Question: To test the quality of the biological replicates by calculating Pearson correlation coefficient for the pairs of biological replicates for each cell-line.
'''
A<-data.frame(A1=rnorm(100), A2=rnorm(100),
A3=rnorm(100), B1=rnorm(100),
B2=rnorm(100))
'''
Some cases of the data have two replicates and others are three and contain no missing values. How to obtain such a plot to compare the replicates?

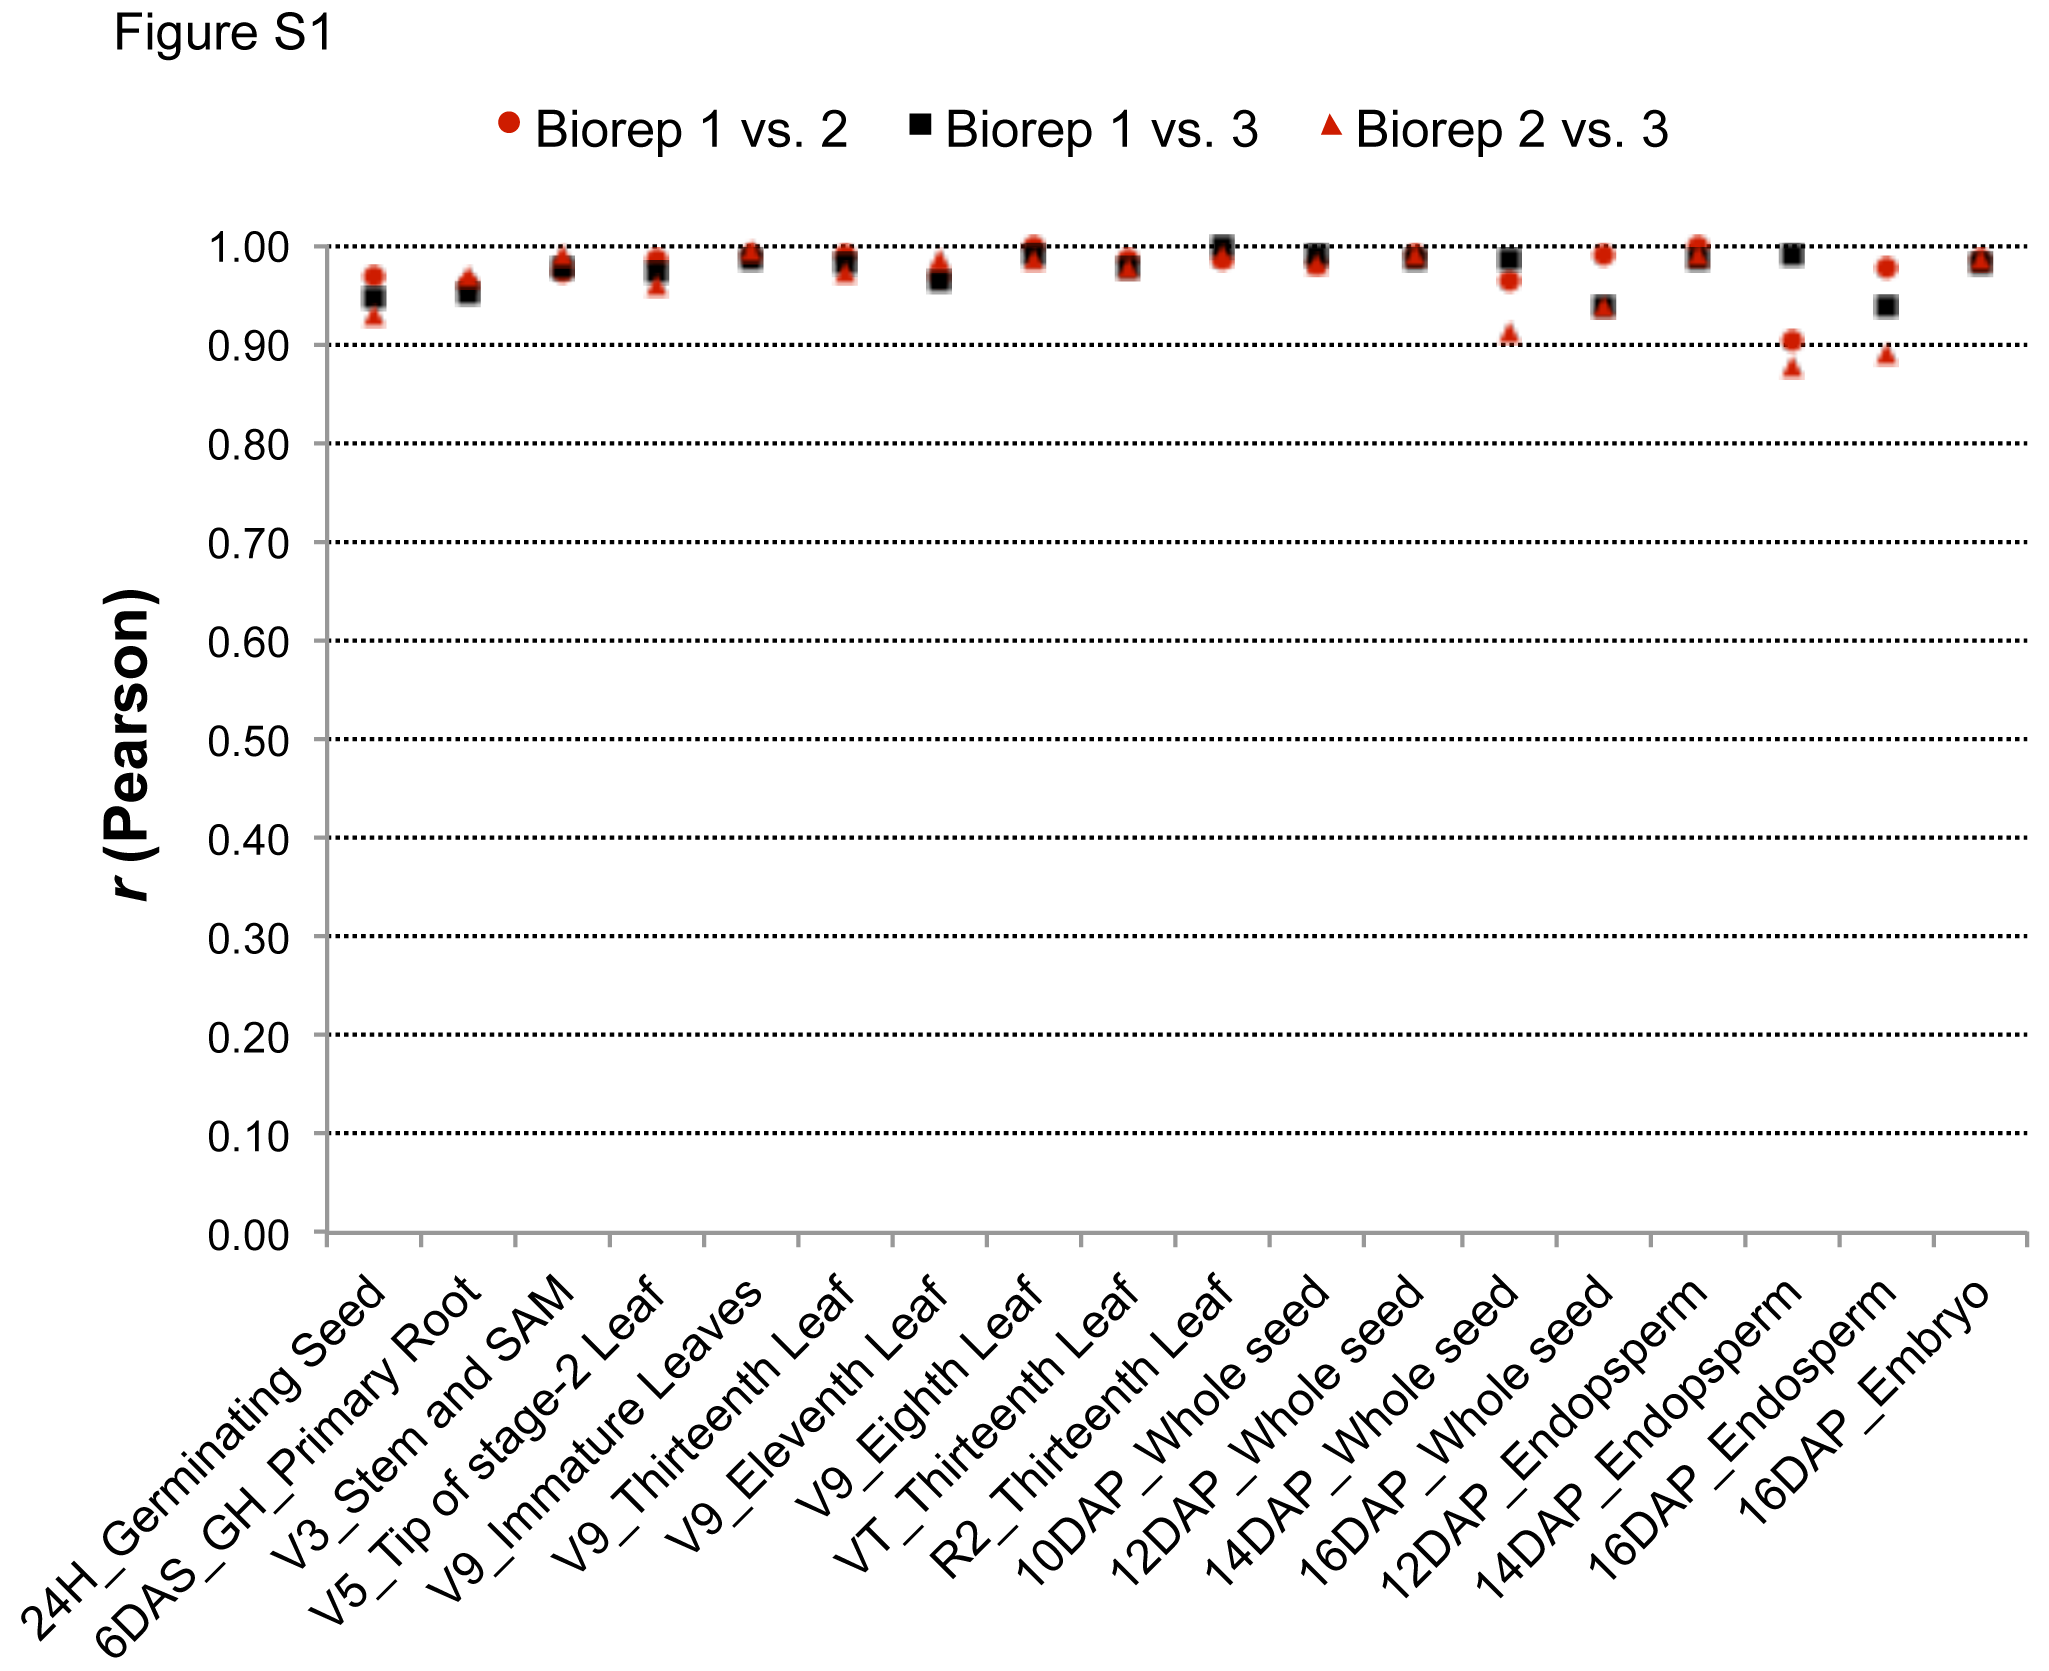
Answer: Here's one possible way. There's probably a more concise way to do this, though.
First thing, figure out which columns are replicates of which.
'''
fullnames<-colnames(A)
basenames<-substr(fullnames,1,nchar(fullnames)-1)
repnum<-as.integer(substr(fullnames,nchar(fullnames),nchar(fullnames)))
'''
Now compute the correlation matrix, and extract the data you need:
'''
ca<-cor(A)
corMask<-upper.tri(ca) & basenames[col(ca)]==basenames[row(ca)]
corSub<-ca[corMask]
nameSub<-basenames[row(ca)[corMask]]
repnumSub<-apply(cbind(repnum[row(ca[corMask]],repnum[col(ca[corMask]]),1,paste,collapse="-")
'''
Then draw the plot:
'''
require(ggplot2)
plotdata<-data.frame(name=nameSub,cor=corSub,replicas=repnumSub)
ggplot(plotdata,aes(x=name,y=cor,pch=replicas))+geom_point()
'''
Here's what it looks like, with the following sample data set:
'''
set.seed(123)
A<-data.frame(A1=rnorm(100), A2=rnorm(100),A3=rnorm(100),
B1=rnorm(100),B2=rnorm(100),
C1=rnorm(100),C2=rnorm(100),C3=rnorm(100))
'''

You can then add color or change the plot limits etc. to make it look the way you want.